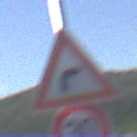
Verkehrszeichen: KurveRechts
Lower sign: Geschwindigkeit30
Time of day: MorningAfternoon
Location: Outdoor (RoadRail)
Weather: PartlyCloudy
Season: NotSpecified
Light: Natural